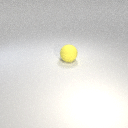
large yellow rubber sphere